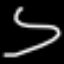
Label: squiggle